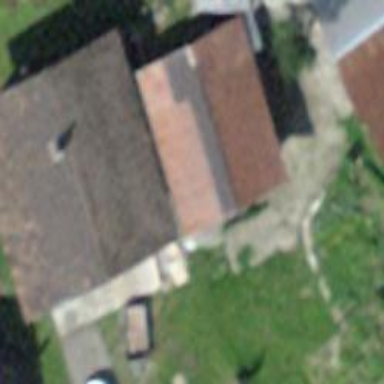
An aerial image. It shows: Residential building.